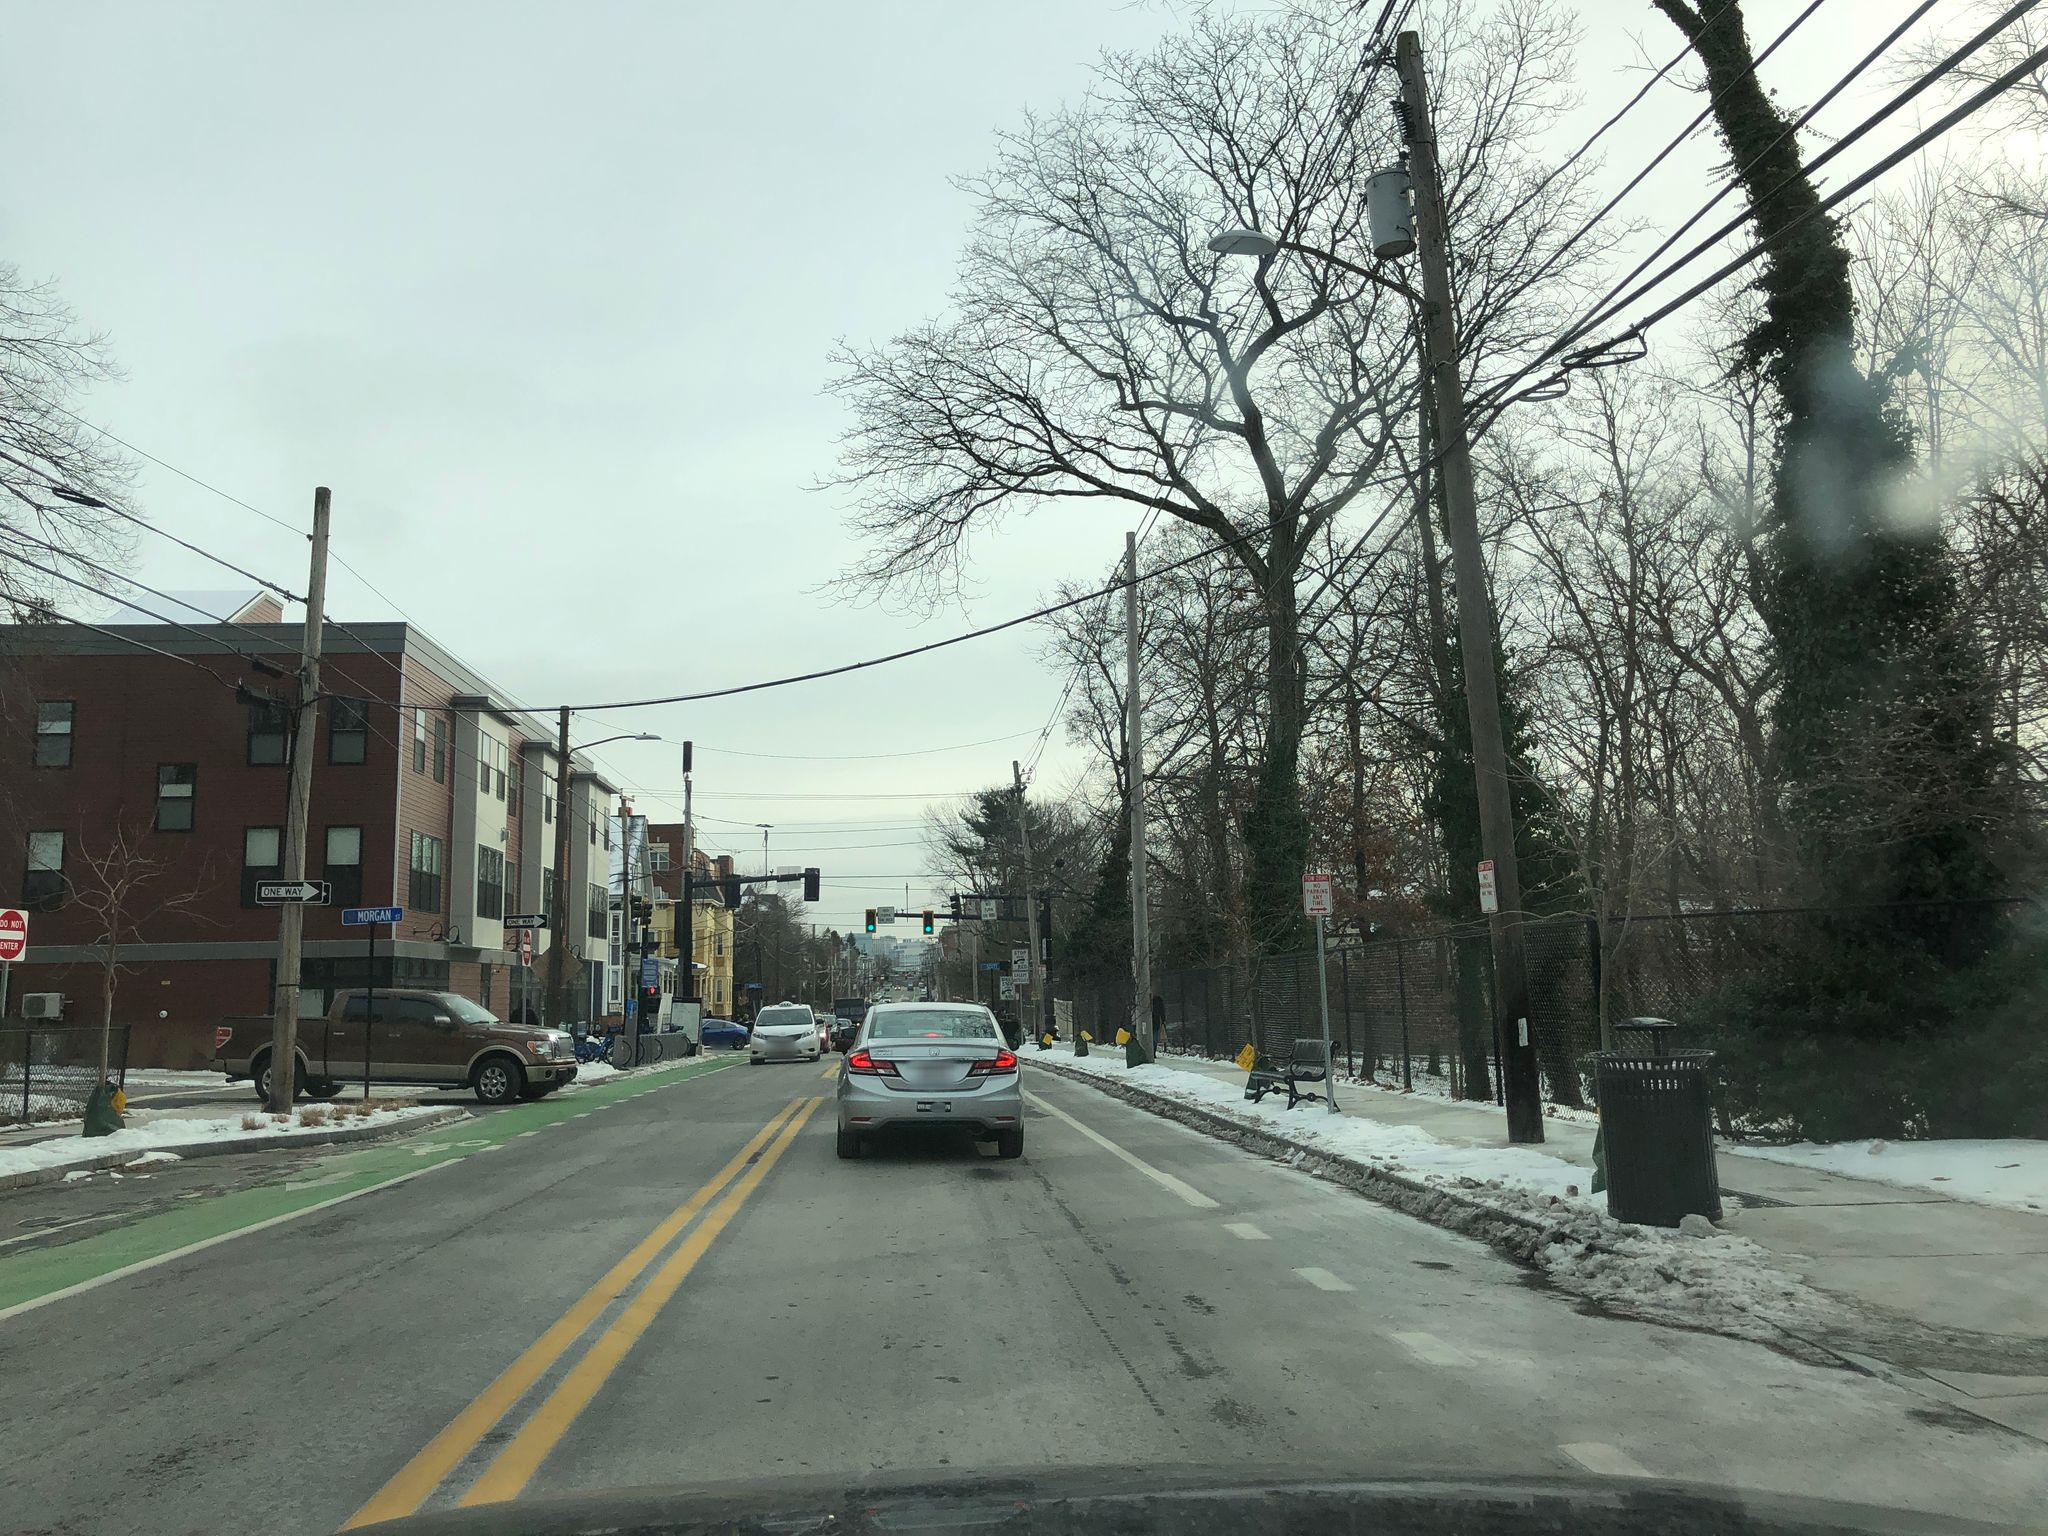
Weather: snowy
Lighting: day
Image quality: good
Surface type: driving surface
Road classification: footway
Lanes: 2
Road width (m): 18.3
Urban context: urban centre
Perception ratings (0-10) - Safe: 7.2, Lively: 5.36, Beautiful: 6.2, Boring: 1.75, Depressing: 3.41, Wealthy: 1.77